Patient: sex M, age 56
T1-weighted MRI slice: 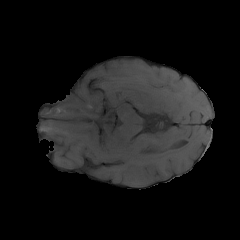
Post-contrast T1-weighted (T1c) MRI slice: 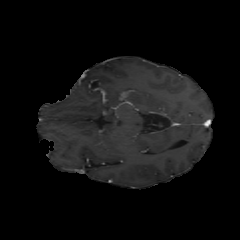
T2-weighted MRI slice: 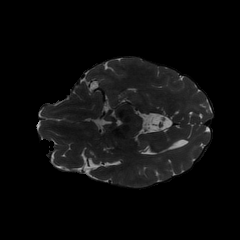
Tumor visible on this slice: no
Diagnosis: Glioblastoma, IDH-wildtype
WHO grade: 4